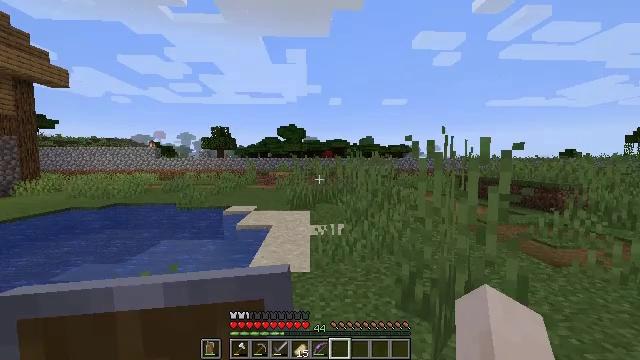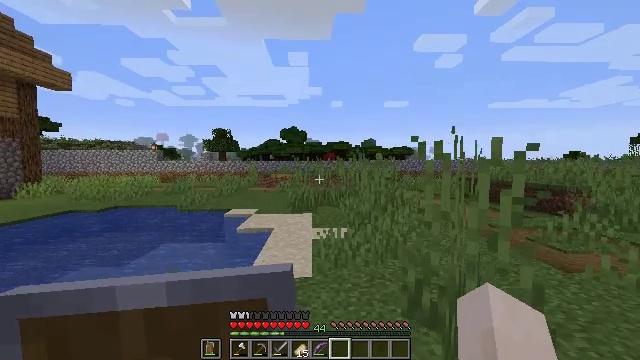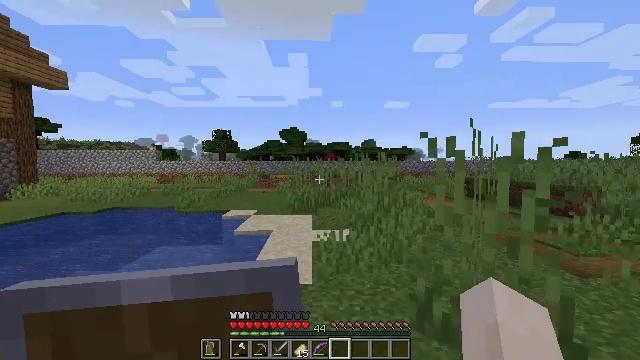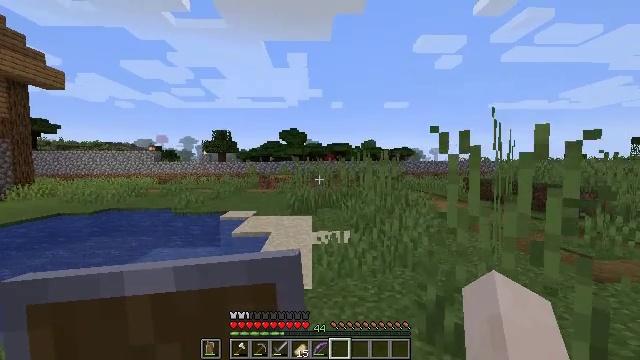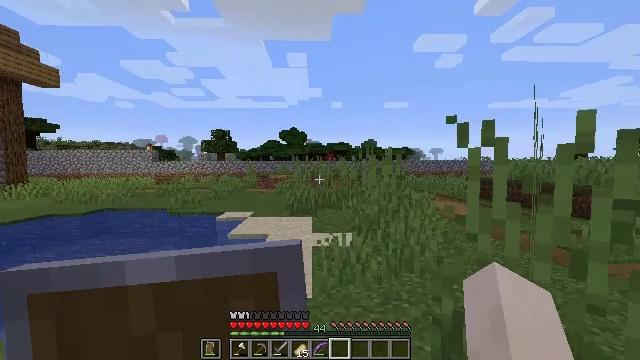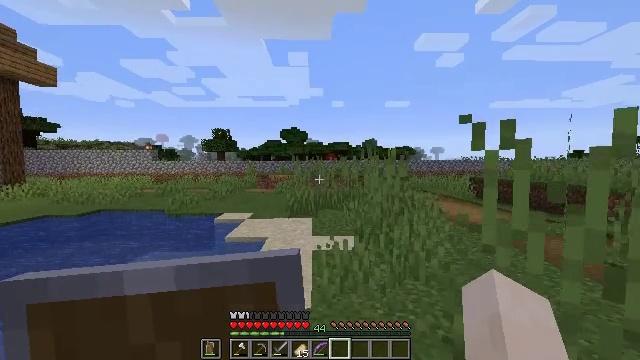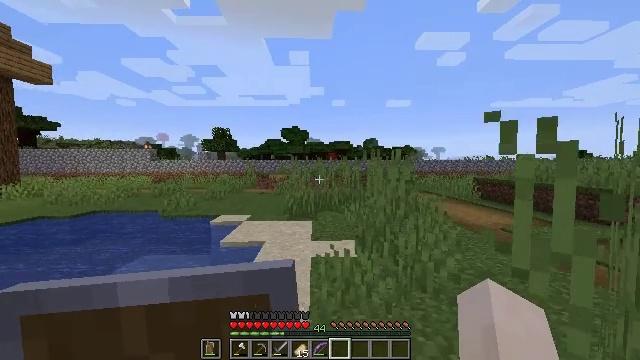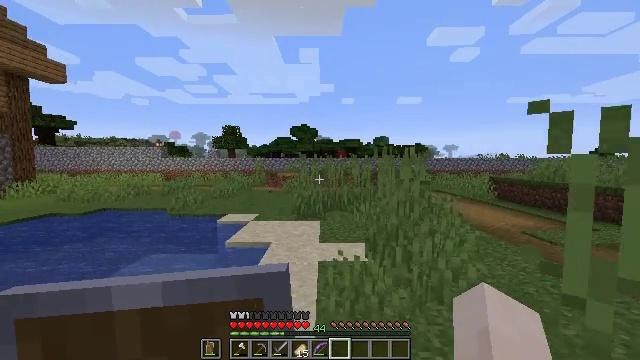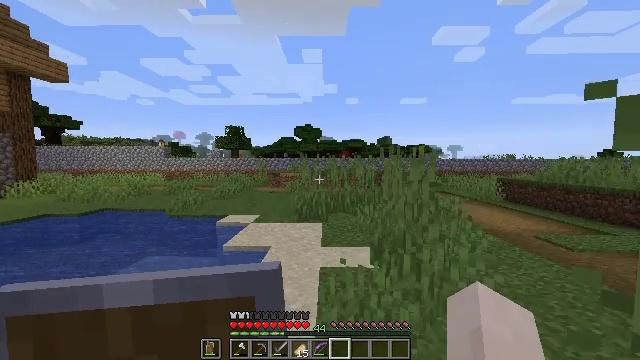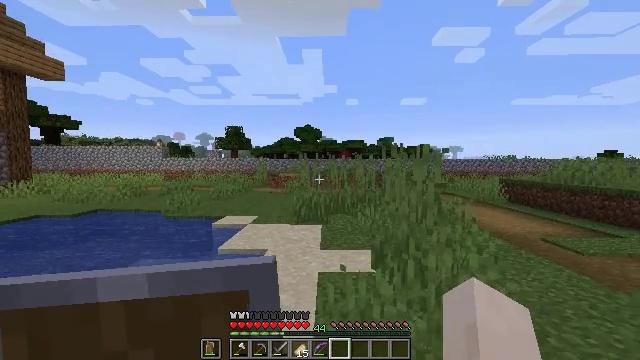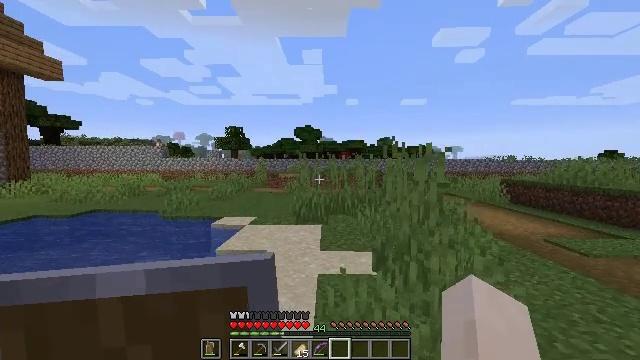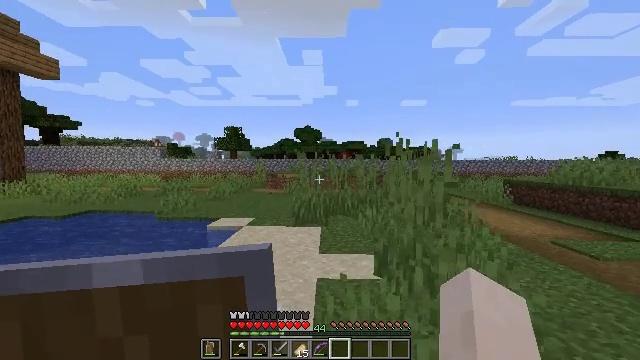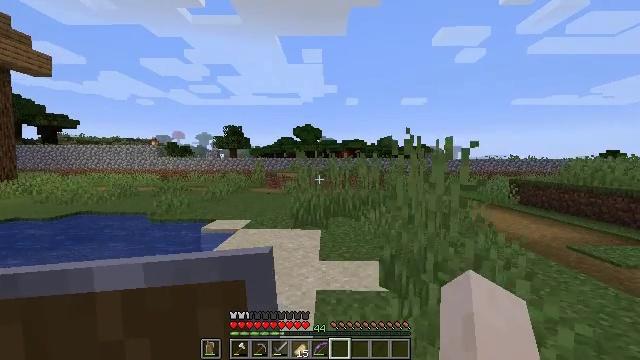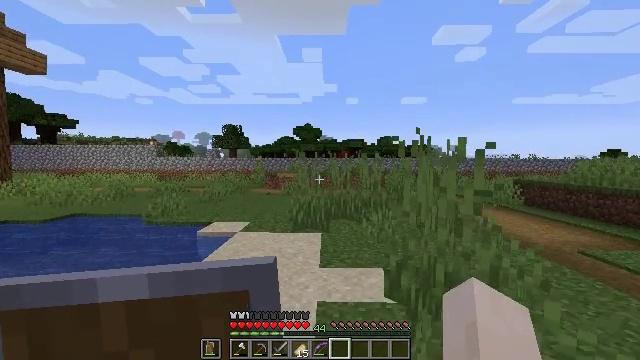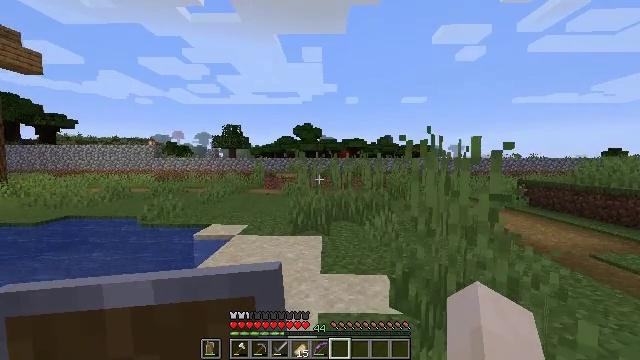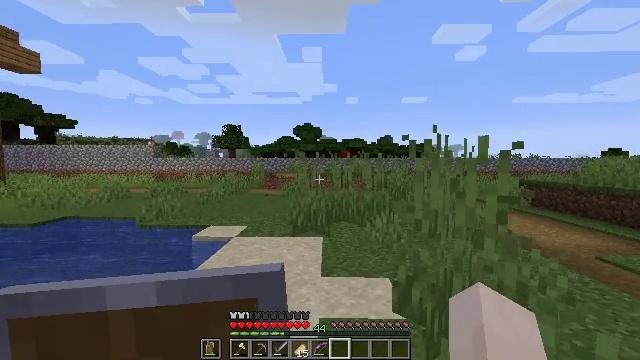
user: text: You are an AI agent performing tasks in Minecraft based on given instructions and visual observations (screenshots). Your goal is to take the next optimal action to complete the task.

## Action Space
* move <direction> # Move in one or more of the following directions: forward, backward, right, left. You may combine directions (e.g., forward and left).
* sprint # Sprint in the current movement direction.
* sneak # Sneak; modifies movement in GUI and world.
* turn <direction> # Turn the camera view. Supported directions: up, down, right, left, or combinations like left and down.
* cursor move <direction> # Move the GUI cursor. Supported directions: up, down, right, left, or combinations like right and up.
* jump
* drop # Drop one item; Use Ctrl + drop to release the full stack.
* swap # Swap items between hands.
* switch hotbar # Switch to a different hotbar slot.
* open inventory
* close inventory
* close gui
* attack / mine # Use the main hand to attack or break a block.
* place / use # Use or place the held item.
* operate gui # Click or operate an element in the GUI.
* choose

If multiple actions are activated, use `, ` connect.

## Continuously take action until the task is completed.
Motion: motion action
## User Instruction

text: Mine the spawner block.
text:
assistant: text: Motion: move forward
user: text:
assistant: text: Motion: move forward
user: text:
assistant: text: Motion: move forward
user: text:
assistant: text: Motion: move forward
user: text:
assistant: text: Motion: move forward
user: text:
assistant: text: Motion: move forward
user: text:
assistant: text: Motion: move forward, turn left
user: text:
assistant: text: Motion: move forward
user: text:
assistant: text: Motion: move forward
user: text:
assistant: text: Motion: move forward
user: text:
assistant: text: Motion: move forward
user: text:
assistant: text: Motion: move forward
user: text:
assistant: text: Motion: move forward
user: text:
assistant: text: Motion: move forward
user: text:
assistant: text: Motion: move forward
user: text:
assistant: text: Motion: move forward
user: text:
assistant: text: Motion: move forward
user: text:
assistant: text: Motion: move forward
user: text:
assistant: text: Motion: move forward
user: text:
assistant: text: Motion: move forward
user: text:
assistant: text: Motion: move forward
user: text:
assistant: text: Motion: move forward
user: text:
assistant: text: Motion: move forward
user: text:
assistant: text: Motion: move forward
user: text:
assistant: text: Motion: move forward
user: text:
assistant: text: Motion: move forward
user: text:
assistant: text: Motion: move forward
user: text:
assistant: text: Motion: move forward
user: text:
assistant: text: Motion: move forward
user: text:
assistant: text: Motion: move forward